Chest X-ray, AP view. Patient: 50 years old, sex F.
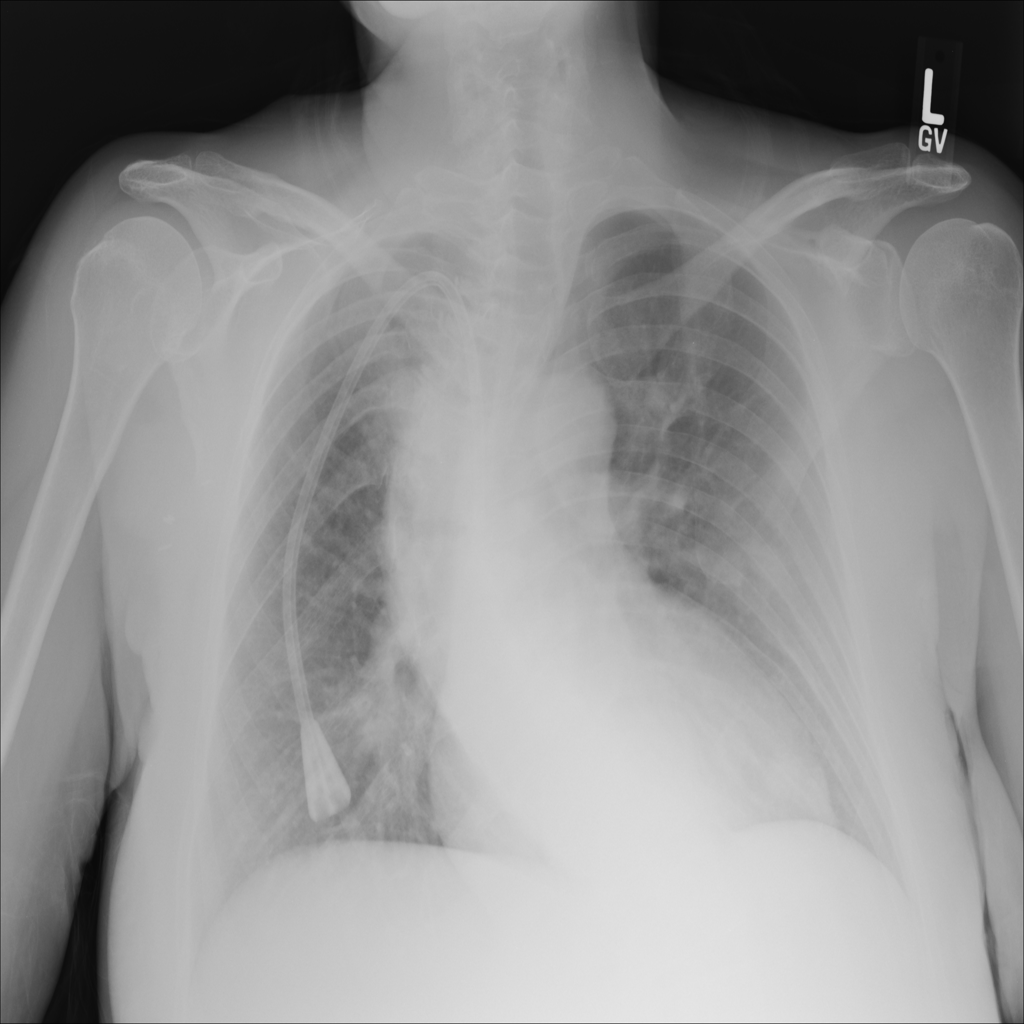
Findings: No Finding